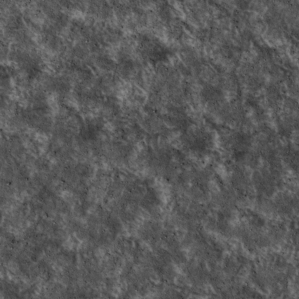
Label: non_frost